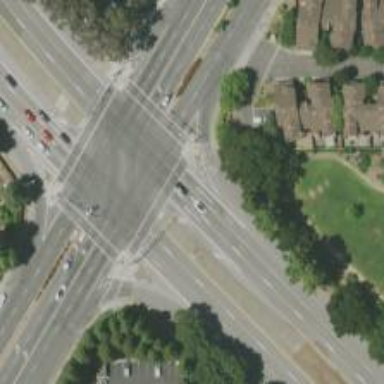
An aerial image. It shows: Marked crossing on the road.